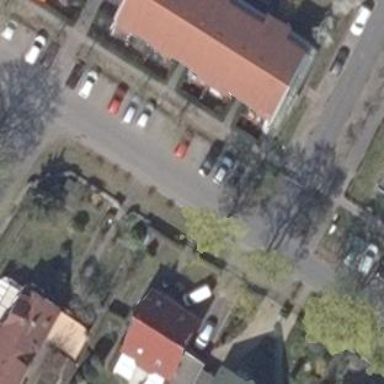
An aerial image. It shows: Street-side parking area with paving stones.